Question: I went through all the steps with eclipse indigo, and I can't seem to get subclipse to install in my version of eclipse. Well, at the very least, I don't see it anywhere. What am I doing wrong?

I can't install subversive either? The link won't show up when I put it into the add dialogue box.
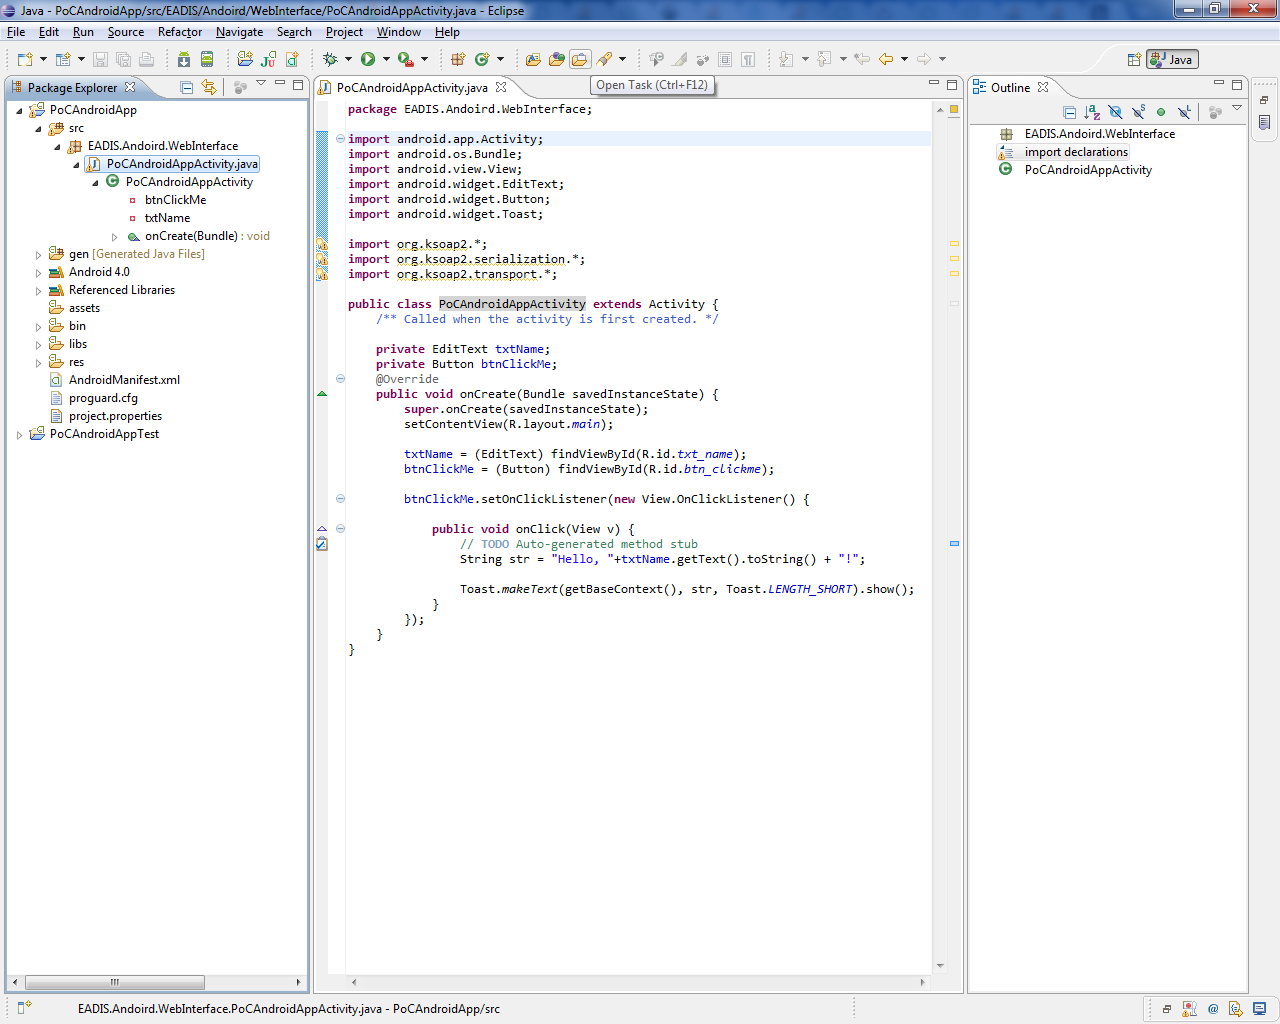
Answer: If the install process completed then it is likely installed. What are you expecting to see? Look in your Eclipse preferences under Team > SVN. If you see that, then it is installed.